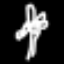
Label: palm tree